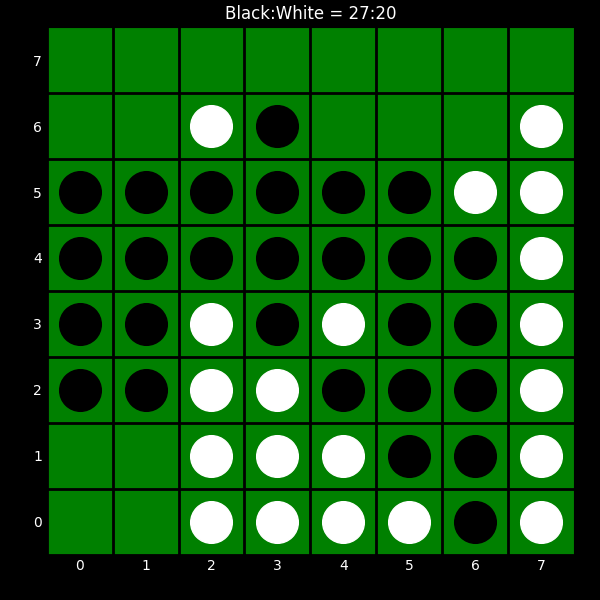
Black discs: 27
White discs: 20